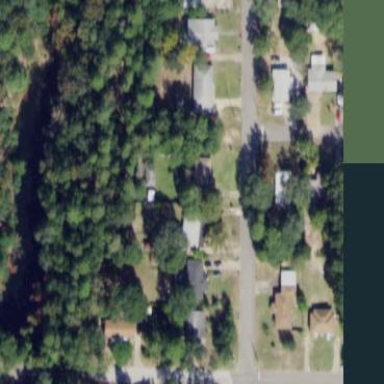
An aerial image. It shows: This residential area consists of single-family homes.